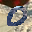
Label: 0